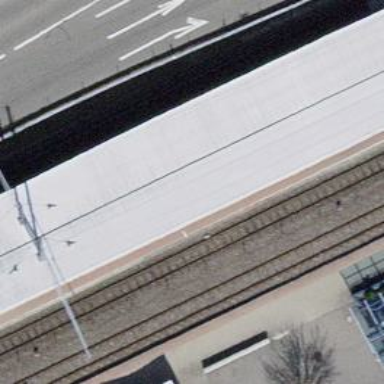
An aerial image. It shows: Light rail station for public transport and railway.